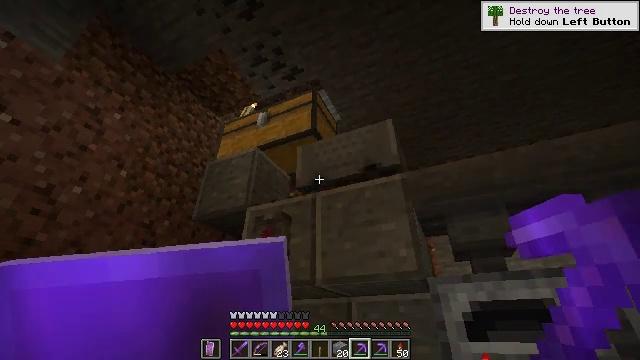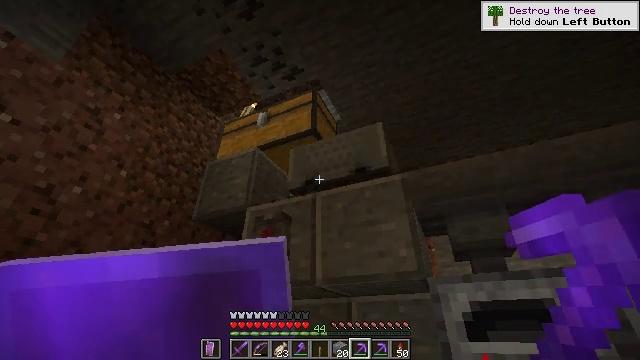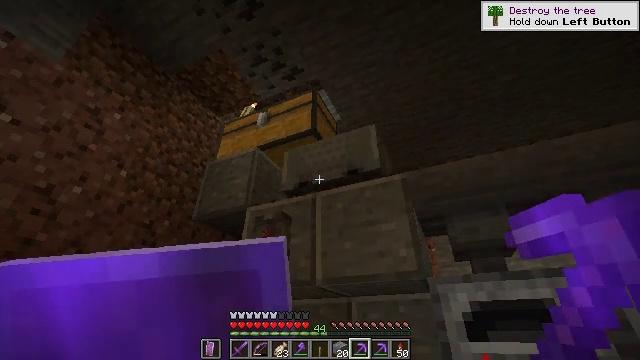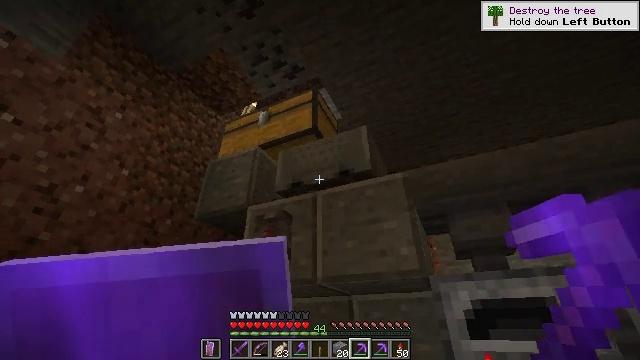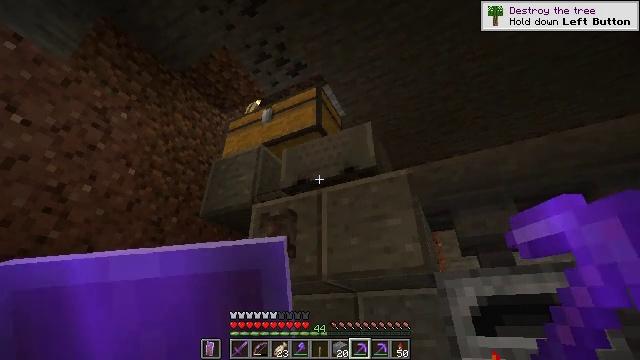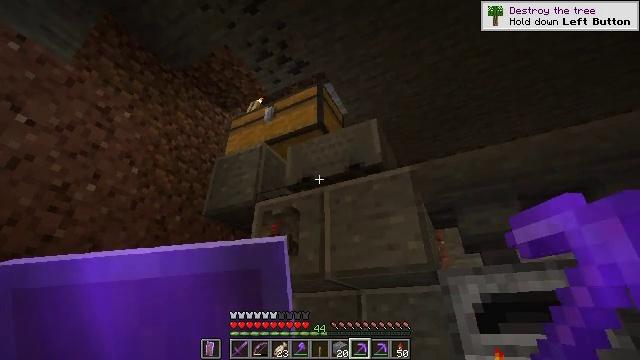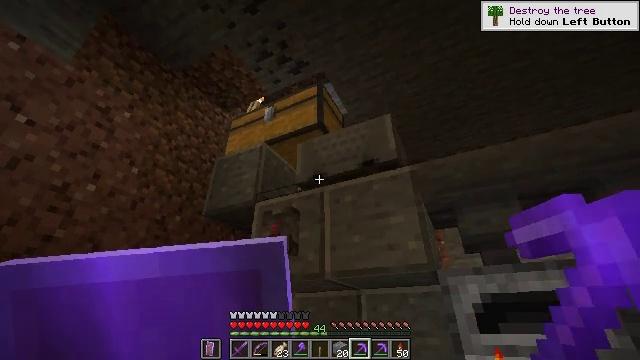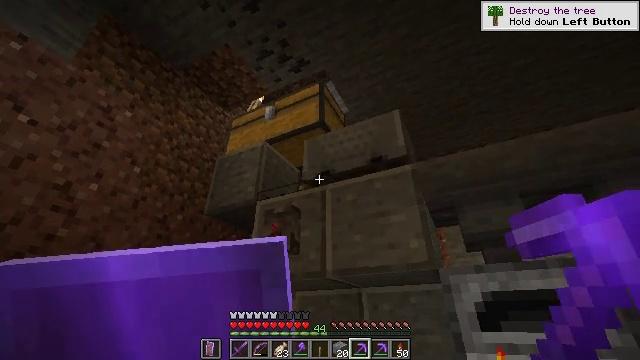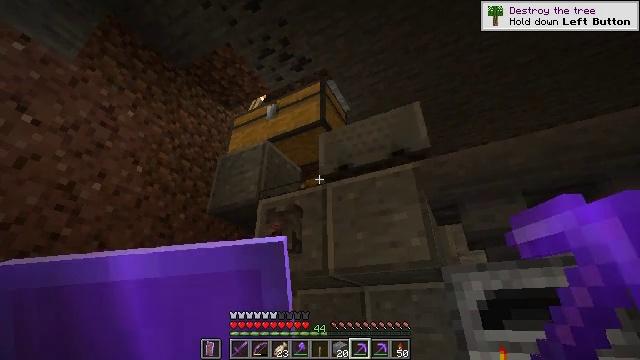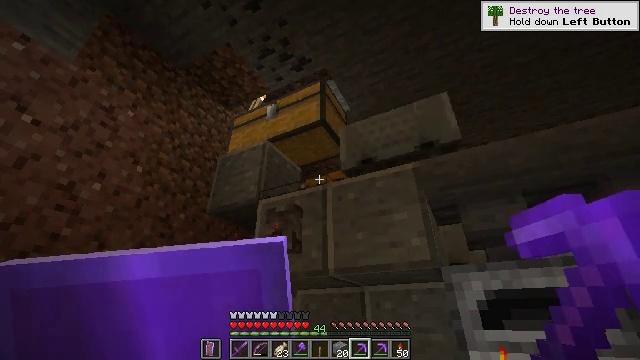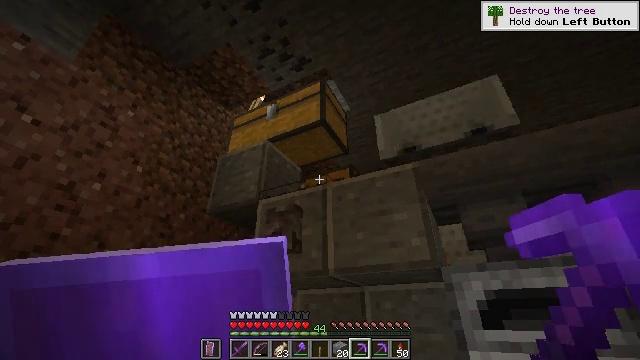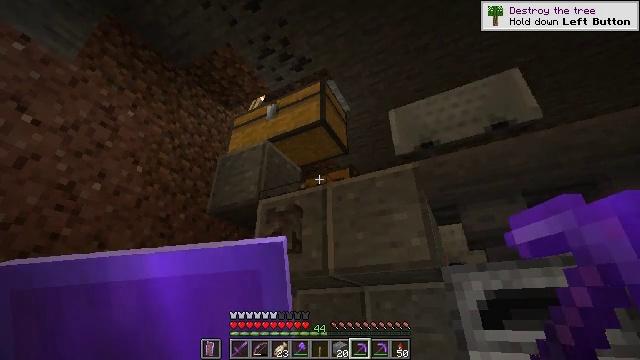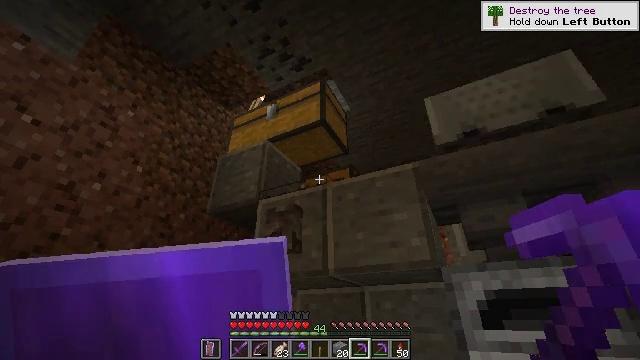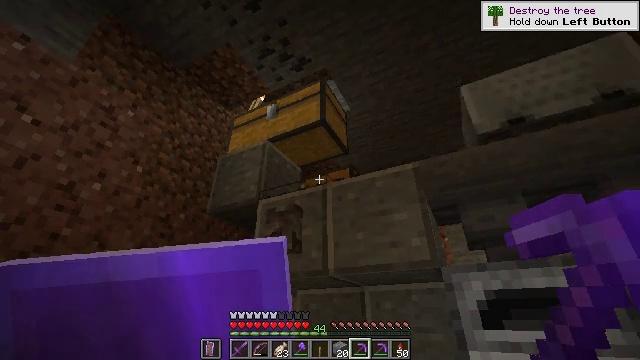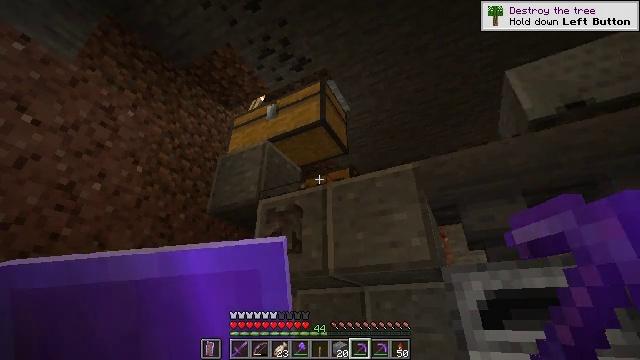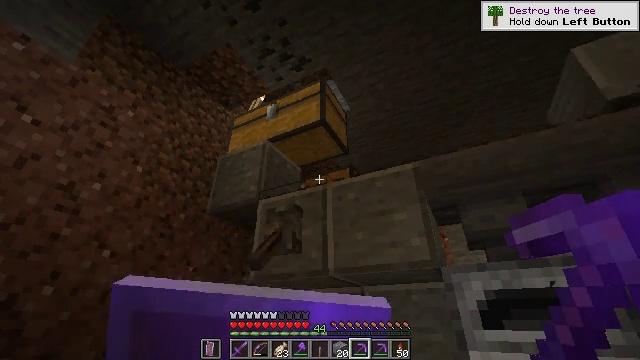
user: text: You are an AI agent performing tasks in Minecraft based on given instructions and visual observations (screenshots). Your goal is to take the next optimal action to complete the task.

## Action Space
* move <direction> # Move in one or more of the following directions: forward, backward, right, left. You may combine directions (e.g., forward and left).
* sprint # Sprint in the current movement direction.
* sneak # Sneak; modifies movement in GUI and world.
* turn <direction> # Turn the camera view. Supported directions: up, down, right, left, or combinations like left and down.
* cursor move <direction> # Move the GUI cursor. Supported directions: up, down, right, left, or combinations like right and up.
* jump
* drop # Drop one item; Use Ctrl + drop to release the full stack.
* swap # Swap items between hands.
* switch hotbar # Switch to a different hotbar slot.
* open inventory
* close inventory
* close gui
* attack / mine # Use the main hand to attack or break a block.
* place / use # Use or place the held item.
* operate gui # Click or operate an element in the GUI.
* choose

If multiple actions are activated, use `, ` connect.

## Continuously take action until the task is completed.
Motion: motion action
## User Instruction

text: craft item air
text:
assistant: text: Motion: no_op
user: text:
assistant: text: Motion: no_op
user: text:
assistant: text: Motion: no_op
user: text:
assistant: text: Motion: turn left
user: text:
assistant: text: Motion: no_op
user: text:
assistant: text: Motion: no_op
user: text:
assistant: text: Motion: no_op
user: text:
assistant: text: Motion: no_op
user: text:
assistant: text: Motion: no_op
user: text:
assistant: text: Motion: no_op
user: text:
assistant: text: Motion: no_op
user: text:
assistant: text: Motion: no_op
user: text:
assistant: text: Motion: no_op
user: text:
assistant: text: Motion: no_op
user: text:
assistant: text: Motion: use / place
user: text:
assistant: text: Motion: use / place
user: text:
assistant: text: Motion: use / place
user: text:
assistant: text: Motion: use / place
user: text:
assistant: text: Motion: no_op
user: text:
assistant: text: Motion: no_op
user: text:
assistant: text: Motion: no_op
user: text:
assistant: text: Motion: no_op
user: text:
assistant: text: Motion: no_op
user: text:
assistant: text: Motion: no_op
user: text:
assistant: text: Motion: no_op
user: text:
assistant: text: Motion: no_op
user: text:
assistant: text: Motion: no_op
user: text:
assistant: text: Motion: no_op
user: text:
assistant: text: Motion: turn right
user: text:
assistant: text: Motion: no_op